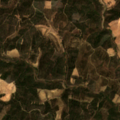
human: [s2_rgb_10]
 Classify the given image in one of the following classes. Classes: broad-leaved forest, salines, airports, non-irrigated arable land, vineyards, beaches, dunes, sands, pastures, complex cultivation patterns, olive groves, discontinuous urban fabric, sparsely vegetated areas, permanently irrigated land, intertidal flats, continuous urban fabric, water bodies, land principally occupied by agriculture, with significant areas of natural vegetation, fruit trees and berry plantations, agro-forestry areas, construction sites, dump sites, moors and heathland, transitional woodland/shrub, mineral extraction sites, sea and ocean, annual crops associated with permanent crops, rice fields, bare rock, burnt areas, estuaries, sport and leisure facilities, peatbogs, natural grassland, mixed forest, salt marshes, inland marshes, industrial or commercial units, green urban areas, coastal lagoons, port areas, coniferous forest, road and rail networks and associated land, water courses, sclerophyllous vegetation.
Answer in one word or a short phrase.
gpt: broad-leaved forest, coniferous forest, mixed forest, transitional woodland/shrub